This time-frequency spectrogram was computed from a bearing vibration snapshot; brighter regions carry more energy. Classify the bearing condition as one of: normal, inner_race, outer_race, ball.
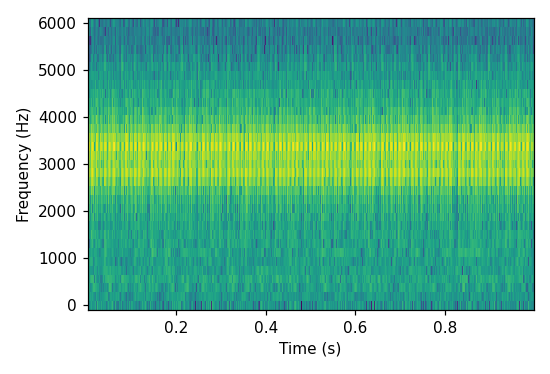
Answer: outer_race